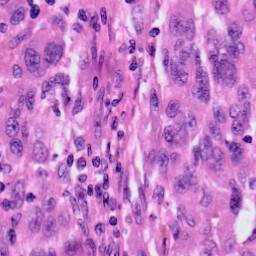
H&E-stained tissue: Skin